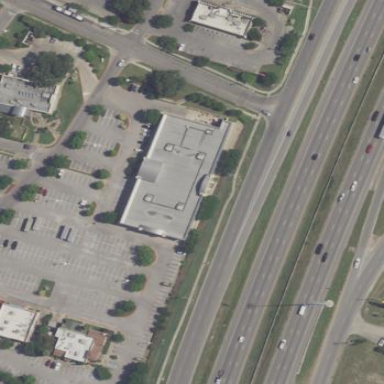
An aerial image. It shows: Building with furniture shop.